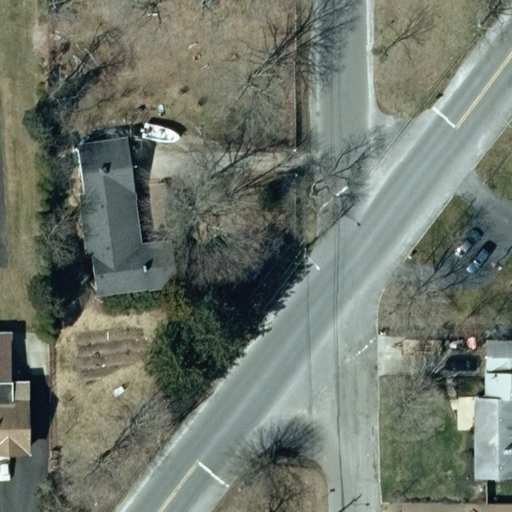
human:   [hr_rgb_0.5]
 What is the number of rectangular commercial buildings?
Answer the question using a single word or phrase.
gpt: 0

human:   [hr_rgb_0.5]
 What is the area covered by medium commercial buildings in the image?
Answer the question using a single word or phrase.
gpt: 0m2

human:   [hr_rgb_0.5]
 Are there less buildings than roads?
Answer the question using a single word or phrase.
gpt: no

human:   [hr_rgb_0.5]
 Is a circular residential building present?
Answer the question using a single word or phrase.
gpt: no

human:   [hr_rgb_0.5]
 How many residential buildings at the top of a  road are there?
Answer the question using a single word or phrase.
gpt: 0

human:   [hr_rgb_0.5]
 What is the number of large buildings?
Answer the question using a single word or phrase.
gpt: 1

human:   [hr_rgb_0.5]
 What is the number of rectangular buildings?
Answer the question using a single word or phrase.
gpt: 1

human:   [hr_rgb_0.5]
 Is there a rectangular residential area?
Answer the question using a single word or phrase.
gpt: yes

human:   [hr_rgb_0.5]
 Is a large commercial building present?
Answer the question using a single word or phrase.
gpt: no

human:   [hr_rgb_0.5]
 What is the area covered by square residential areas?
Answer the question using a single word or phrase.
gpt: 0m2

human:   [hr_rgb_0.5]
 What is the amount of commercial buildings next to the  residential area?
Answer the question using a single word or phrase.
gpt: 0

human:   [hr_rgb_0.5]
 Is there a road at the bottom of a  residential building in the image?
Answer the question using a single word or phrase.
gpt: no

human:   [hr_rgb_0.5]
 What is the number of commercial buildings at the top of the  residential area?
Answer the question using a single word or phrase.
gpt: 0

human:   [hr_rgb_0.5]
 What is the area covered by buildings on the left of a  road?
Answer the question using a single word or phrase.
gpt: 918m2

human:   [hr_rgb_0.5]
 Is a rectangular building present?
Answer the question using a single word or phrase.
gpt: yes

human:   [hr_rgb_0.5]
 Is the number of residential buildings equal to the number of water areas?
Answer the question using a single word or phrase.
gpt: no

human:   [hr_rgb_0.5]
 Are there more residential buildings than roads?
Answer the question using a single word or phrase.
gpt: yes

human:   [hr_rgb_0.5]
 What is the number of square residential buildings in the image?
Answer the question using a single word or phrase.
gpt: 0

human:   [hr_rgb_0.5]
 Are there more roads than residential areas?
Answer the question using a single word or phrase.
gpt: yes

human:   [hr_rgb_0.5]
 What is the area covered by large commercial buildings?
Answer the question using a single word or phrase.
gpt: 0m2

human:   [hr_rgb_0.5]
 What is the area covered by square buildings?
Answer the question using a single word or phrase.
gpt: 0m2

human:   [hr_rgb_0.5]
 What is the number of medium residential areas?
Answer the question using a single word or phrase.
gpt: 0

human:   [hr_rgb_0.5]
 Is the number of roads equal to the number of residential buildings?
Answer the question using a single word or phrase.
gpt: no

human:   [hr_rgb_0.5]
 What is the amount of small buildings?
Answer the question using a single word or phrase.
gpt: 1

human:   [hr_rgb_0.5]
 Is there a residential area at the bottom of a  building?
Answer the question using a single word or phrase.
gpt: yes

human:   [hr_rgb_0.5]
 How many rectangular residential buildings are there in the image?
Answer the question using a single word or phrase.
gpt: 1

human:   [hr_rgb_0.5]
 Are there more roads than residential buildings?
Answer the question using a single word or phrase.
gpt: no

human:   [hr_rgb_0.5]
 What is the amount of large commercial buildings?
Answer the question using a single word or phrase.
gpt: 0

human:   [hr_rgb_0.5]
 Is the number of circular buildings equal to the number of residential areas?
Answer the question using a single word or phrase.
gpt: no

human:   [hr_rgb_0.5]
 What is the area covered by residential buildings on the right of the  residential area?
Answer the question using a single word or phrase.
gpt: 0m2

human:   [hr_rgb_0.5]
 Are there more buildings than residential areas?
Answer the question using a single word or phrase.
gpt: yes

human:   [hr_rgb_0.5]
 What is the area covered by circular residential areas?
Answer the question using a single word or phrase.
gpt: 0m2

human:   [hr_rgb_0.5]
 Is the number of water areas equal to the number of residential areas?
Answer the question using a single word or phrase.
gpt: no

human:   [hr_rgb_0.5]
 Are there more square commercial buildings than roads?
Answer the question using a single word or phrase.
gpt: no

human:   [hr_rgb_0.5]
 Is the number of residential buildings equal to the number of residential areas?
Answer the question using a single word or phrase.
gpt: no

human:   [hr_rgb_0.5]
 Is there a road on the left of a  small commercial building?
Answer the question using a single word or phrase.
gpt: no